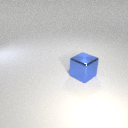
large blue metal cube